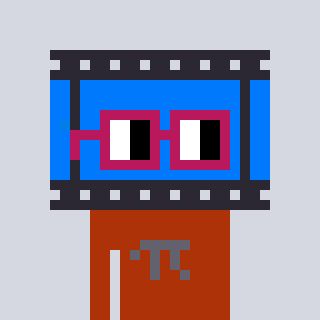
a pixel art character with square dark red glasses, a film strip-shaped head and a hotbrown-colored body on a cool background